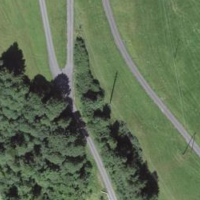
EUNIS habitat code: 26
Species observed at this site:
Galium mollugo